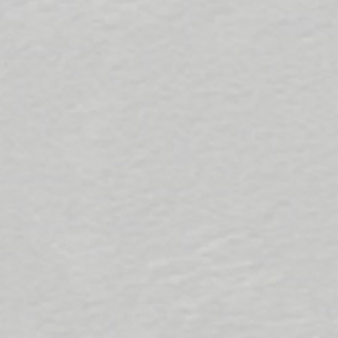
Label: other